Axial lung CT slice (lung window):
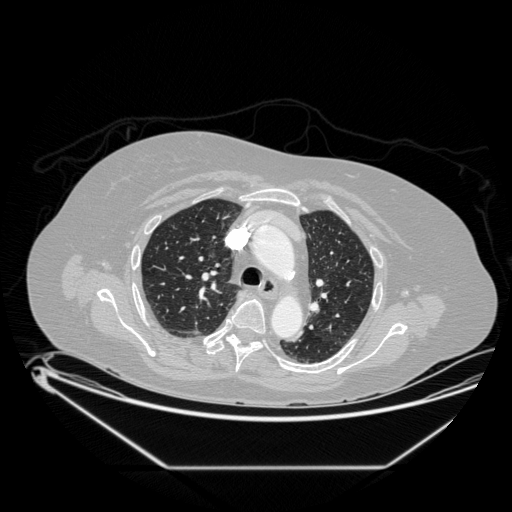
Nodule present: no